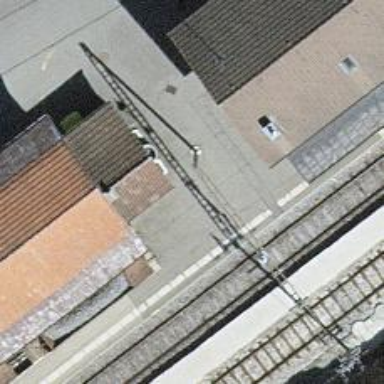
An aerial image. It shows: Railway station.